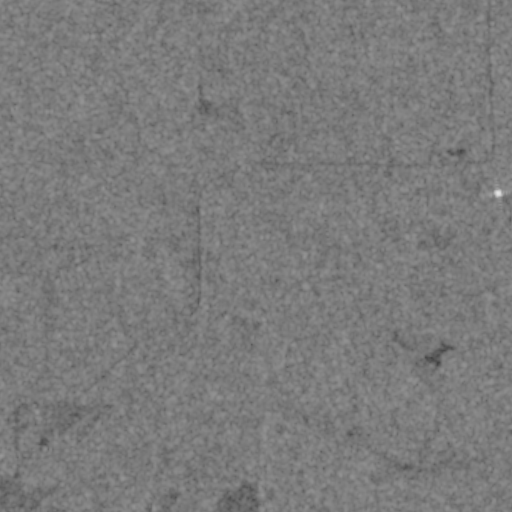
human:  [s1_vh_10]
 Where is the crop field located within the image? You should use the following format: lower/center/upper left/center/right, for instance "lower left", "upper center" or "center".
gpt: The crop field is located in the lower center of the image.
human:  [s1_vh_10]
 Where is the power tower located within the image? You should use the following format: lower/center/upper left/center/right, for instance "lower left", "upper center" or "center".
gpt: There is no power tower in the image.

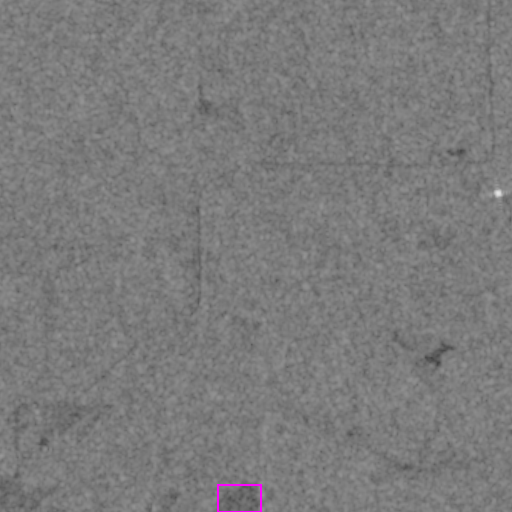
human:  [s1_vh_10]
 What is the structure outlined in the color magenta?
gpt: The structure outlined in magenta is a crop field.
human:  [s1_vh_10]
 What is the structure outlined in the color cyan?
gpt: There is no cyan outline.